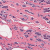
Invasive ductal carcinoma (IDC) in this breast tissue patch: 1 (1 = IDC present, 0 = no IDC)